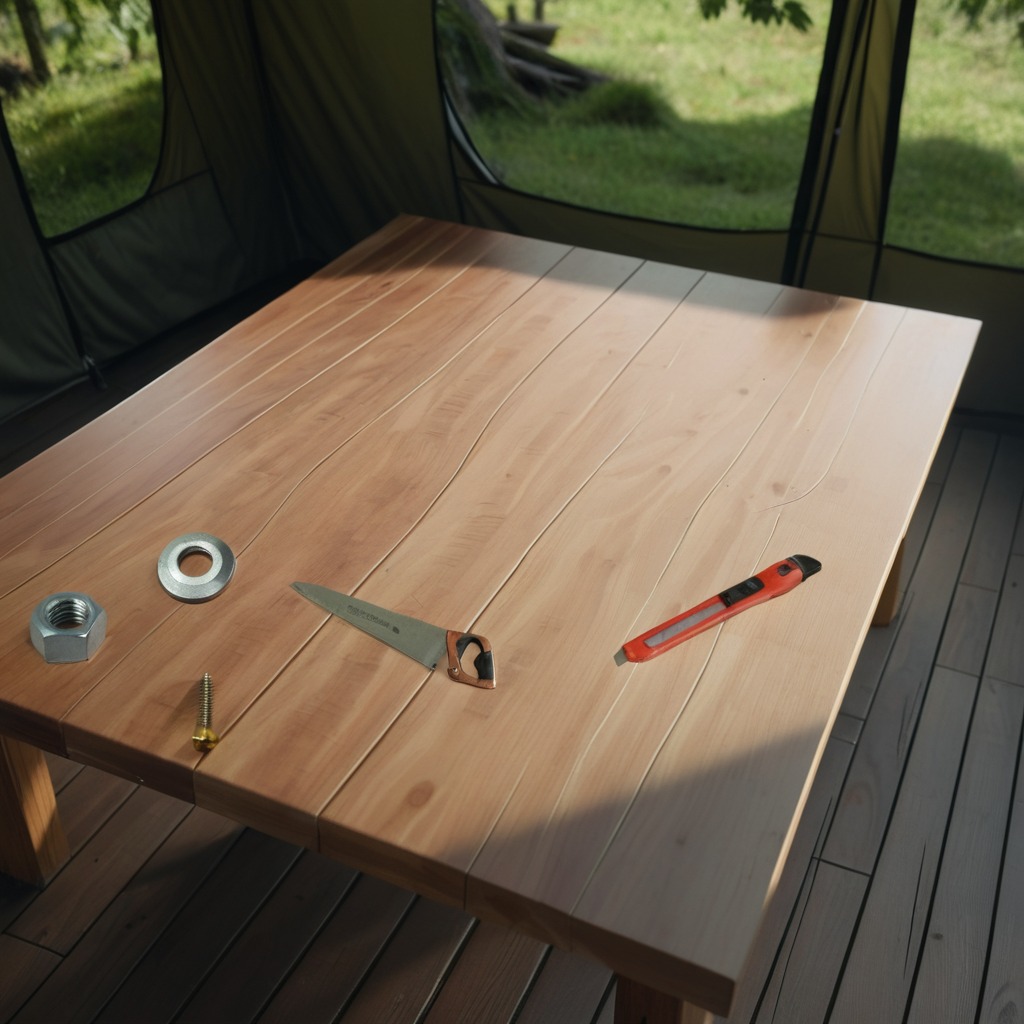
A utility knife, a flat metal washer, a metal machine screw, a handheld metal saw, and a metal nut are lying on the wooden table inside a jungle field workshop tent.